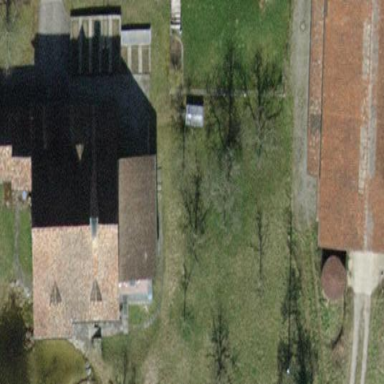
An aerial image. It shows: Farm building with gabled roof.